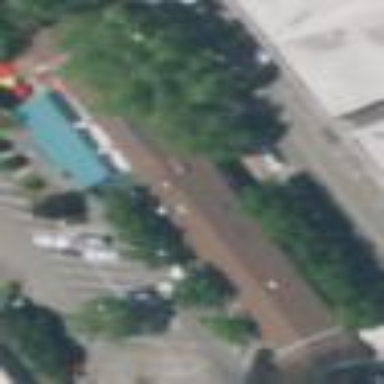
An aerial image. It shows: Restaurant located in building with historical significance as railway station.